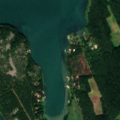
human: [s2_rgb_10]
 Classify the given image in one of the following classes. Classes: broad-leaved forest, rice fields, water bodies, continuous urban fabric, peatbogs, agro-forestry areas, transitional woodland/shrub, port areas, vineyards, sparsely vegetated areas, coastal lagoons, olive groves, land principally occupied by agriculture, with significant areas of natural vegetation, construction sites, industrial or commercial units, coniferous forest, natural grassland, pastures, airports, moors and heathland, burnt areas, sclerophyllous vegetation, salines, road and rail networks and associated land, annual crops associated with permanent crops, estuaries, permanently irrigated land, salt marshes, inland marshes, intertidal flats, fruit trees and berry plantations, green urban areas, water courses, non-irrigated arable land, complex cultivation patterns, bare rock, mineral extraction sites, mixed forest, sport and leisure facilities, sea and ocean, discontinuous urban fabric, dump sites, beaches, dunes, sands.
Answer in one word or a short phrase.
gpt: coniferous forest, mixed forest, sea and ocean